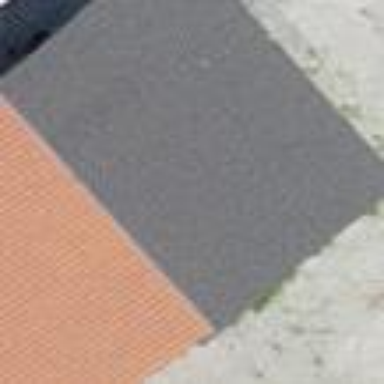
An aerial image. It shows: View of roof of building.